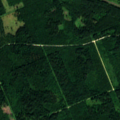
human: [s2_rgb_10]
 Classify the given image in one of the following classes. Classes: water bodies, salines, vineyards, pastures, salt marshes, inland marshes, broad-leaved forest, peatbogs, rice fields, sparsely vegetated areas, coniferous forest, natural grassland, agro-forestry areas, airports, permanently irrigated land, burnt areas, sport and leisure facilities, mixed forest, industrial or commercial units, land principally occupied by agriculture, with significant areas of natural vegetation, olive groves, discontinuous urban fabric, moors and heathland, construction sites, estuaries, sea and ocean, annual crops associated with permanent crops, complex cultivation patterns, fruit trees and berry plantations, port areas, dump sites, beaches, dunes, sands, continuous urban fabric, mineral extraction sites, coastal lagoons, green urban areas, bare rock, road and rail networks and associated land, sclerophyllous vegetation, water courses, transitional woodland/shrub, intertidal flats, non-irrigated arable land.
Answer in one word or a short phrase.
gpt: mixed forest